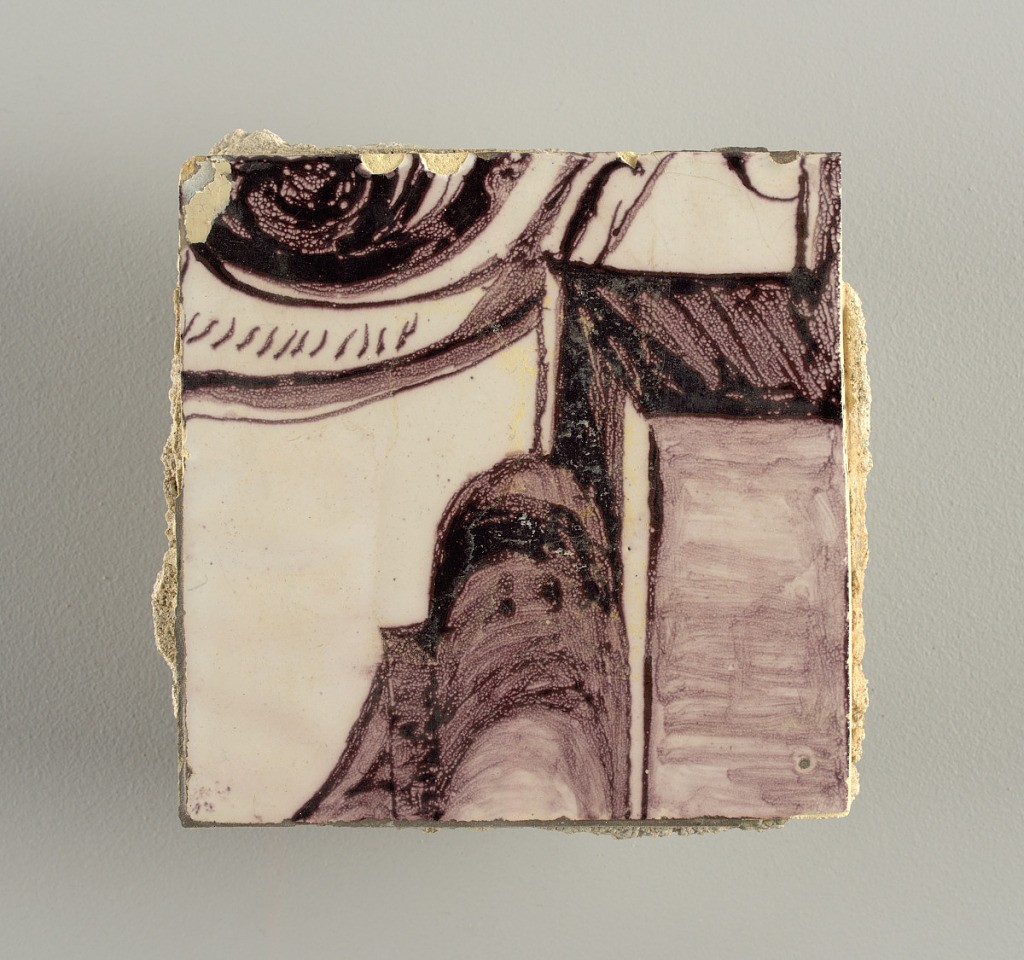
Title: Tile wall facing
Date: ca. 1725
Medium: Tin-glazed earthenware, underglaze
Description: Horizontal rectangle.  Thirty tiles wide and twenty-three tiles high with opening for fireplace eleven tiles wide and ten high.  Foliage arabesques disposed about three vertical axes from which are emphazised by urns at center and right, and at left by the figure of a standing woman carrying an infant on her arm and accompanied by two children.